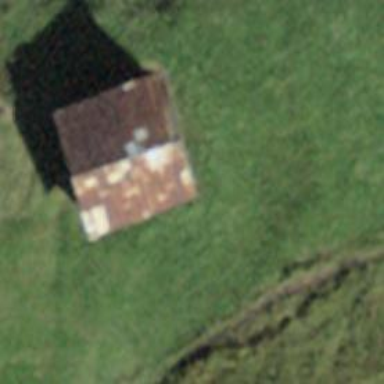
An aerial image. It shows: Simple house.